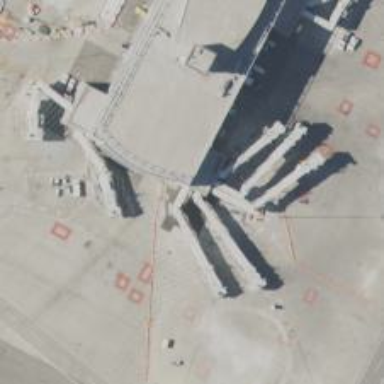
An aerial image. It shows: Airport gate.